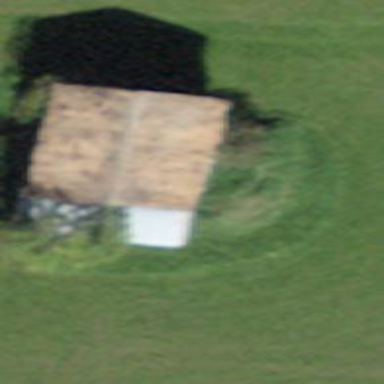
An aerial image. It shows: Rural barn.